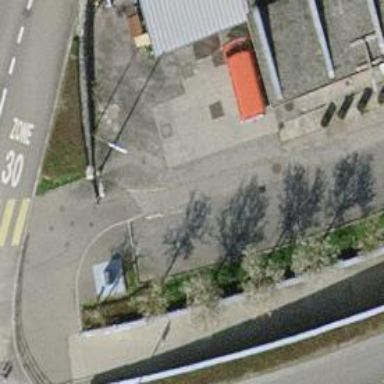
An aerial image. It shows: Bollard barrier.